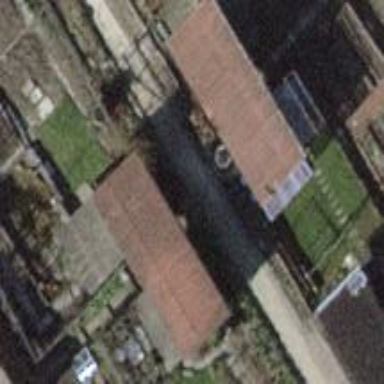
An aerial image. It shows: Allotment house.